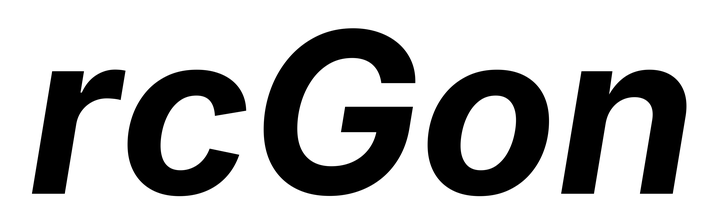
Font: Inter-Italic_Bold_Italic